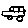
Label: car